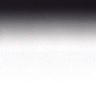
Metastatic tissue present: no